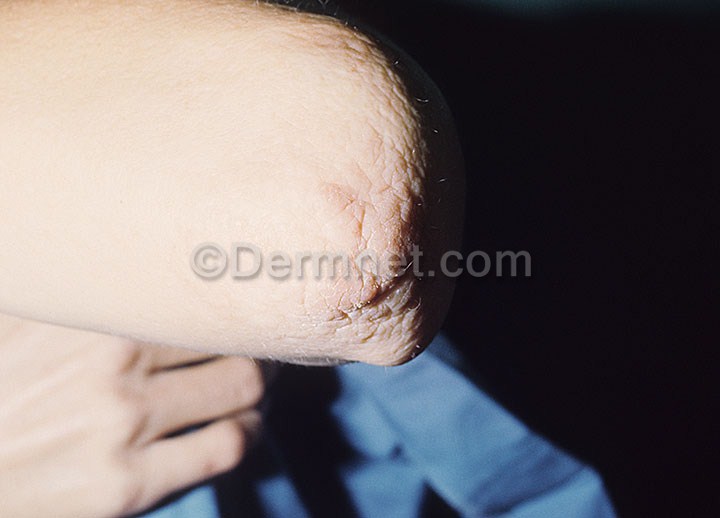
Disease: Systemic Disease